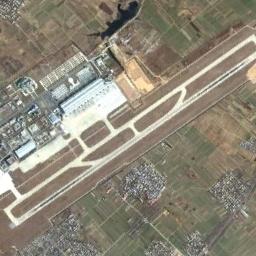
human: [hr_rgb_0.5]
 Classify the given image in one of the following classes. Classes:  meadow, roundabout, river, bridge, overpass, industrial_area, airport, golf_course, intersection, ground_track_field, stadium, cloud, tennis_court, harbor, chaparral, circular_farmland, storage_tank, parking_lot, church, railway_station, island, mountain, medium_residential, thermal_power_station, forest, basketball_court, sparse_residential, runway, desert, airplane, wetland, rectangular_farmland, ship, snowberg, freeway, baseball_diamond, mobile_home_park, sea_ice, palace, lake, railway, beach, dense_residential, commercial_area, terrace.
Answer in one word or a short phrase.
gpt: airport